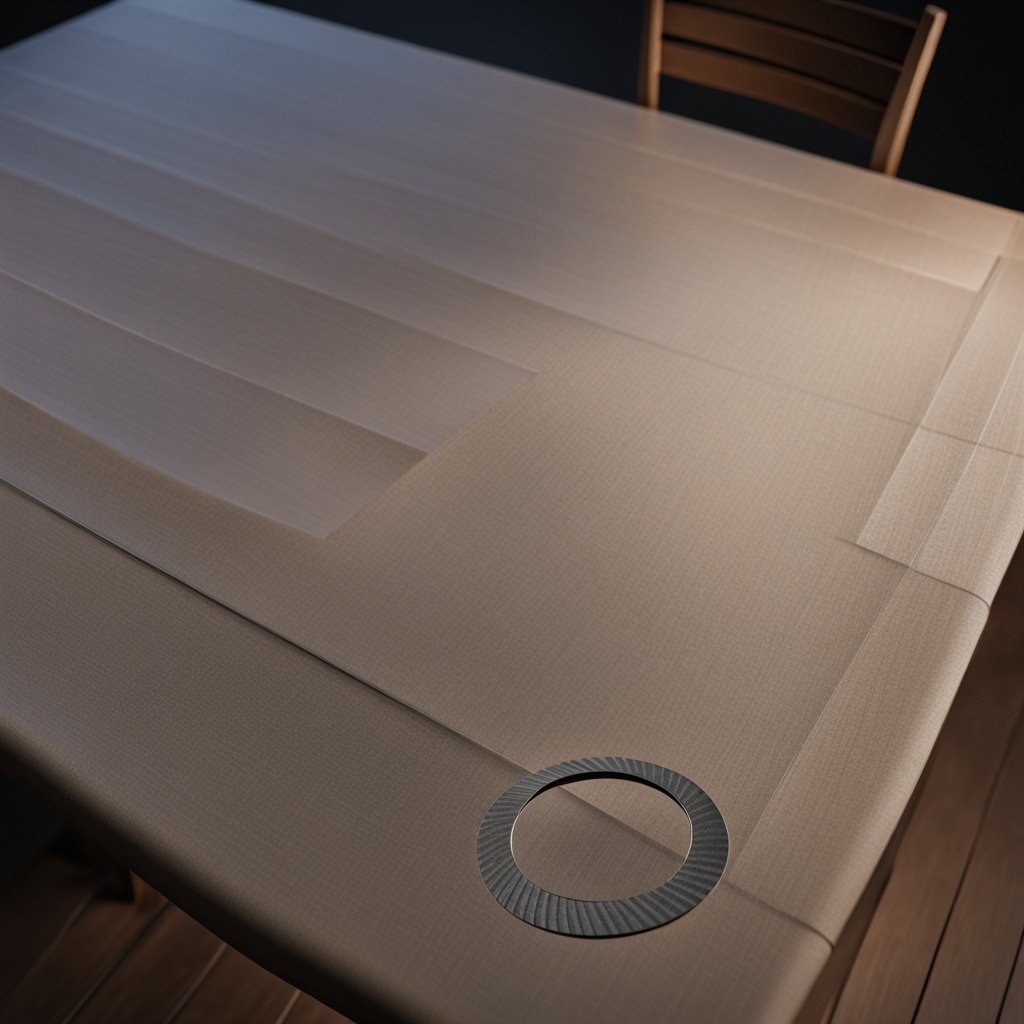
A flat metal washer is lying on the wooden table.